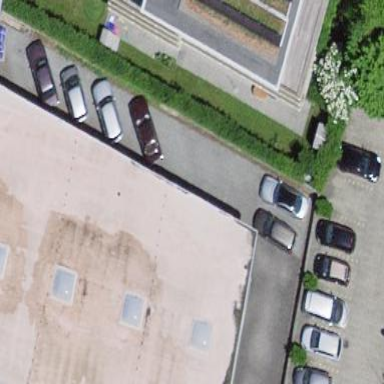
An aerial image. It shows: View of roof of building.